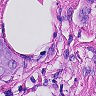
Metastatic tissue present: yes